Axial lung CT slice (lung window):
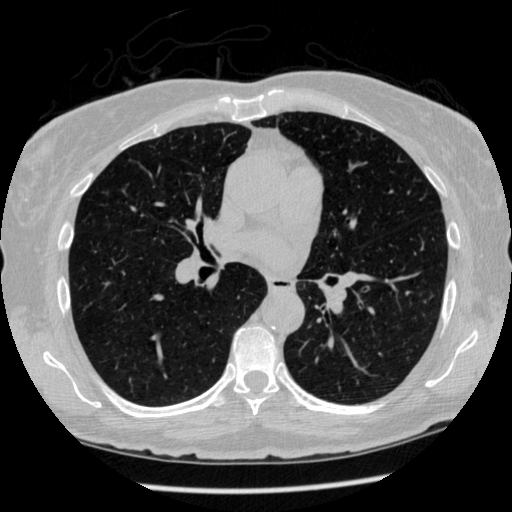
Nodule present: no